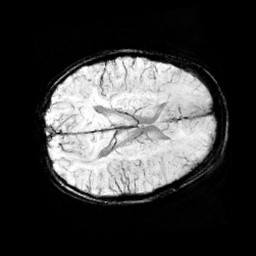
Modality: minIP
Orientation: axial
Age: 9
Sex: male
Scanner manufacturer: siemens
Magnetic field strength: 3 T
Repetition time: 0.027 s
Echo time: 0.02 s